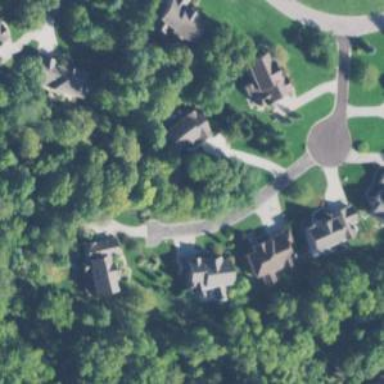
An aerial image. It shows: Shared driveway marked as service road.